Question: I have looked all over for an answer to this and haven't found a way to achieve what I need to do, so I figured I'd ask a question of my own.
I have 2 Menus in my UserControl as well as a ListView. Whenever the mouse hovers over any of the menuitems (the "End Day" button in the picture below, in this case) or the listview, a thin border appears around the control and then goes away when the mouse moves elsewhere. I don't know what this is called or how to locate it (in XAML or Blend), but I would love to learn how to disable it both for menuitems and the listview (and other controls as well if there is a univeral way of doing it), preferably in XAML. I find it to be very annoying. Please help me out here if you can.

My ListView:
'''
<ListView ItemsSource="{Binding Adventurers}"
Name="AdvListView"
ScrollViewer.CanContentScroll="False"
Background="Gray"
BorderBrush="Transparent"
Grid.Column="1"
Grid.ColumnSpan="3"
Grid.Row="2">
<i:Interaction.Triggers>
<i:EventTrigger EventName="SelectionChanged">
<cmd:EventToCommand Command="{Binding Mode=OneWay, Path=ShowAdvCommand}"
CommandParameter="{Binding ElementName=AdvListView, Path=SelectedItem}"
PassEventArgsToCommand="True" />
</i:EventTrigger>
</i:Interaction.Triggers>
<ListView.View>
<GridView>
<GridViewColumn Width="Auto" Header="Name" DisplayMemberBinding="{Binding Name}" />
<GridViewColumn Width="Auto" Header="Level" DisplayMemberBinding="{Binding Level}"/>
</GridView>
</ListView.View>
</ListView>
'''
My Menu:
'''
<Menu Background="#FFA9D1F4"
Grid.ColumnSpan="5"
IsMainMenu="False">
<Menu.ItemsPanel>
<ItemsPanelTemplate>
<DockPanel HorizontalAlignment="Stretch" />
</ItemsPanelTemplate>
</Menu.ItemsPanel>
<MenuItem Header="File"
Focusable="False"
FontFamily="Pericles"
FontSize="16"
VerticalAlignment="Center"
HorizontalAlignment="Left">
<MenuItem Header="Save"
Command="{Binding SaveGame}" />
<MenuItem Header="Load"
Command="{Binding LoadGame}" />
<MenuItem Header="Quit" />
</MenuItem>
<Button Content="End Day"
Command="{Binding EndDayCommand}"
Focusable="False"
FontFamily="Pericles"
FontSize="16"
VerticalAlignment="Center"
HorizontalAlignment="Left" />
<Button Content="Load"
Command="{Binding LoadGame}"
Focusable="False"
FontFamily="Pericles"
FontSize="16"
VerticalAlignment="Center"
HorizontalAlignment="Left" />
<Button Content="Save"
Command="{Binding SaveGame}"
Focusable="False"
FontFamily="Pericles"
FontSize="16"
VerticalAlignment="Center"
HorizontalAlignment="Left" />
<Label Content="{Binding GameDate}"
Focusable="False"
ContentStringFormat="{}{0:d\/M\/y}"
FontFamily="Pericles"
FontSize="16"
VerticalAlignment="Center"
HorizontalAlignment="Right" />
</Menu>
'''
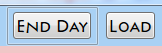
Answer: The problem is that you've had your buttons inside the menu definition, this is not common use of the menu as it should contain menu items. I believe you needed a "menu" that has some buttons and also a menu, I've provided you with a simple solution for this, which you should adapt for your specific code:
another, not recommended solution is to dive in the menuItem and menu default control templates and write them 'from scratch', as you cannot override a default style in a partial matter, here is an example of how this can be not (again - highly not recommended in this case):
<URL>
'''
<Window x:Class="WpfApplication4.MainWindow"
xmlns="http://schemas.microsoft.com/winfx/2006/xaml/presentation"
xmlns:x="http://schemas.microsoft.com/winfx/2006/xaml"
Title="MainWindow" Height="350" Width="525">
<Grid>
<Grid.RowDefinitions>
<RowDefinition Height="Auto"/>
<RowDefinition Height="*"/>
</Grid.RowDefinitions>
<StackPanel Grid.Row="0" Orientation="Horizontal">
<Menu Background="#FFA9D1F4"
BorderBrush="{x:Null}"
IsMainMenu="False">
<Menu.ItemsPanel>
<ItemsPanelTemplate>
<DockPanel HorizontalAlignment="Stretch" />
</ItemsPanelTemplate>
</Menu.ItemsPanel>
<MenuItem Header="File"
Focusable="False"
FontFamily="Pericles"
FontSize="16"
VerticalAlignment="Center"
HorizontalAlignment="Left">
<MenuItem Header="Save"
Command="{Binding SaveGame}" />
<MenuItem Header="Load"
Command="{Binding LoadGame}" />
<MenuItem Header="Quit" />
</MenuItem>
</Menu>
<Button Content="End Day"
Command="{Binding EndDayCommand}"
Focusable="False"
FontFamily="Pericles"
FontSize="16"
VerticalAlignment="Center"
HorizontalAlignment="Left" />
<Label Content="GameDate"
Focusable="False"
ContentStringFormat="{}{0:d\/M\/y}"
FontFamily="Pericles"
FontSize="16"
VerticalAlignment="Center"
HorizontalAlignment="Right" />
<Button Content="Load"
Command="{Binding LoadGame}"
Focusable="False"
FontFamily="Pericles"
FontSize="16"
VerticalAlignment="Center"
HorizontalAlignment="Left" />
<Button Content="Save"
Command="{Binding SaveGame}"
Focusable="False"
FontFamily="Pericles"
FontSize="16"
VerticalAlignment="Center"
HorizontalAlignment="Left" />
</StackPanel>
</Grid>
</Window>
'''
I did some Refactoring so it would look like a 'good looking' menu bar for a complete solution,please try it.
for your list view I believe the problem is resolved in a very similar manner.

'''
<Window x:Class="WpfApplication4.MainWindow"
xmlns="http://schemas.microsoft.com/winfx/2006/xaml/presentation"
xmlns:x="http://schemas.microsoft.com/winfx/2006/xaml"
Title="MainWindow" Height="350" Width="525">
<Grid>
<Grid.Resources>
<Style TargetType="{x:Type Button}">
<Setter Property="Margin" Value="5"></Setter>
</Style>
</Grid.Resources>
<Grid.RowDefinitions>
<RowDefinition Height="Auto"/>
<RowDefinition Height="*"/>
</Grid.RowDefinitions>
<Grid.ColumnDefinitions>
<ColumnDefinition Width="*"/>
<ColumnDefinition Width="Auto"/>
</Grid.ColumnDefinitions>
<StackPanel Background="#FFA9D1F4" Grid.Row="0" Grid.ColumnSpan="2" Orientation="Horizontal">
<Menu
Background="#FFA9D1F4"
BorderBrush="{x:Null}"
IsMainMenu="False">
<Menu.ItemsPanel>
<ItemsPanelTemplate>
<DockPanel HorizontalAlignment="Stretch" />
</ItemsPanelTemplate>
</Menu.ItemsPanel>
<Menu.Resources>
<Style TargetType="{x:Type MenuItem}">
<Setter Property="Background" Value="#FFA9D1F4"></Setter>
</Style>
</Menu.Resources>
<MenuItem Header="File"
Focusable="False"
FontFamily="Pericles"
FontSize="16"
VerticalAlignment="Center"
HorizontalAlignment="Left">
<MenuItem Header="Save"
Background="#FFA9D1F4"
Command="{Binding SaveGame}" />
<MenuItem Header="Load"
Background="#FFA9D1F4"
Command="{Binding LoadGame}" />
<MenuItem Header="Quit" />
</MenuItem>
</Menu>
<Button Content="End Day"
Command="{Binding EndDayCommand}"
Focusable="False"
FontFamily="Pericles"
FontSize="16"
VerticalAlignment="Center"
HorizontalAlignment="Left" />
<Button Content="Load"
Command="{Binding LoadGame}"
Focusable="False"
FontFamily="Pericles"
FontSize="16"
VerticalAlignment="Center"
HorizontalAlignment="Left" />
<Button Content="Save"
Command="{Binding SaveGame}"
Focusable="False"
FontFamily="Pericles"
FontSize="16"
VerticalAlignment="Center"
HorizontalAlignment="Left" />
</StackPanel>
<Label Margin="0" Grid.Row="0" Grid.Column="1" Content="1/1/13"
Focusable="False"
ContentStringFormat="{}{0:d\/M\/y}"
FontFamily="Pericles"
FontSize="16"
VerticalAlignment="Center"
HorizontalAlignment="Right" />
</Grid>
</Window>
'''